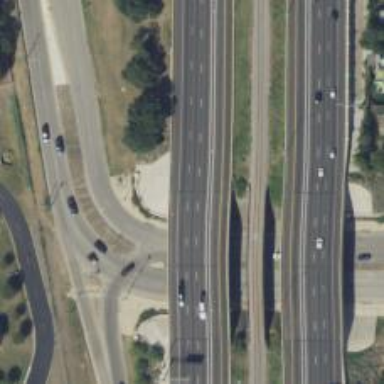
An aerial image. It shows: Asphalt motorway.